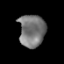
Tissue: prostate
Cell type: T cells
Senescence score: 0.3472
Nuclear area (px): 824
Mean DAPI intensity: 119.992